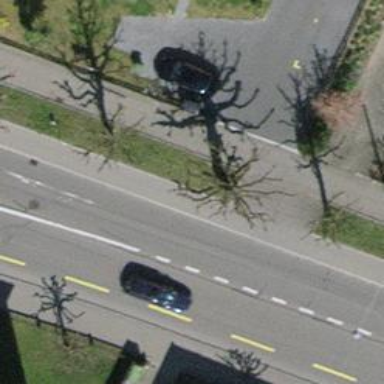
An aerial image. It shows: Avenue of trees.